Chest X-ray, PA view. Patient: 61 years old, sex M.
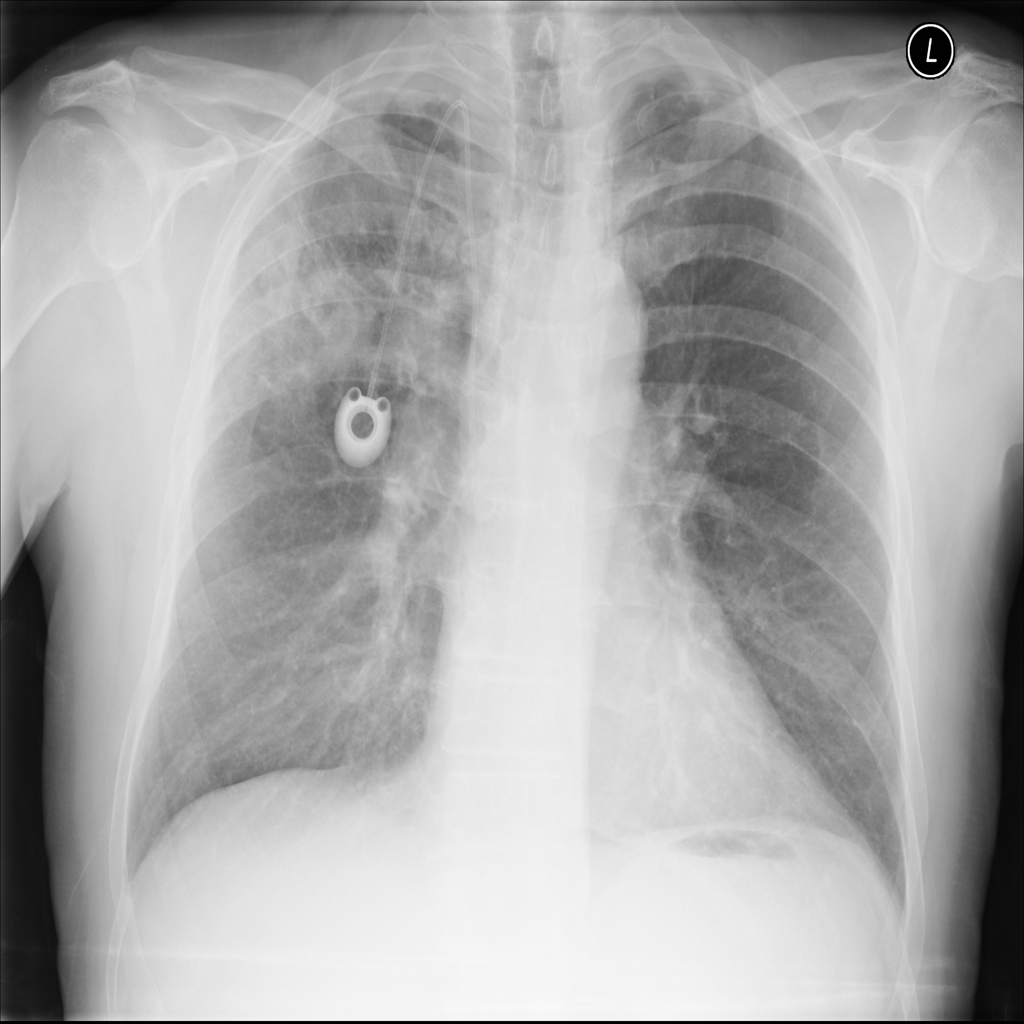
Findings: No Finding